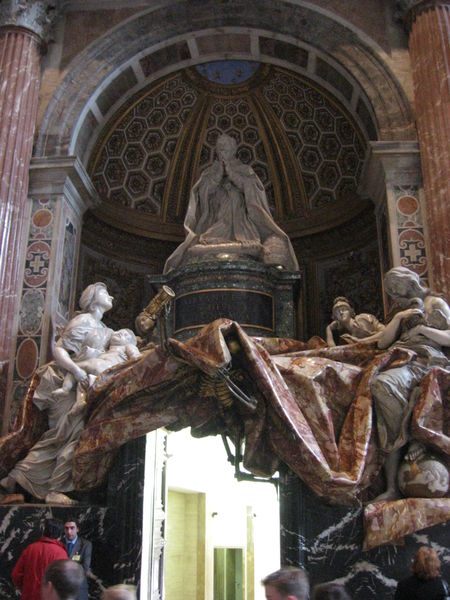
Titel: Grabmal für Papst Alexander VII.
Künstler: Giovanni Lorenzo Bernini
Standort: Rom, S. Pietro (EU - I - Latium)
Schlagwörter: blau, mann, weiß, frauen, menschen, braun, frau, laterne, marmor, männer, pfeiler, säulen, tür, rot, tuch, barock, falten, sockel, tod, hände, vorhang, kirche, decke, innen, kind, engel, skulptur, statue, bogen, baby, rundbogen, kuppel, papst, soldaten, durchgang, tor, foto, fotografie, eingang, nische, gewölbe, kreuz, dom, denkmal, beten, kathedrale, rom, skelett, skulpturen, gruft, statuen, grab, apsis, madonna, fraune, kassette, figut, grabmahl, oberlicht, st. peter, kinde, bernini, peterdom, nischengrab